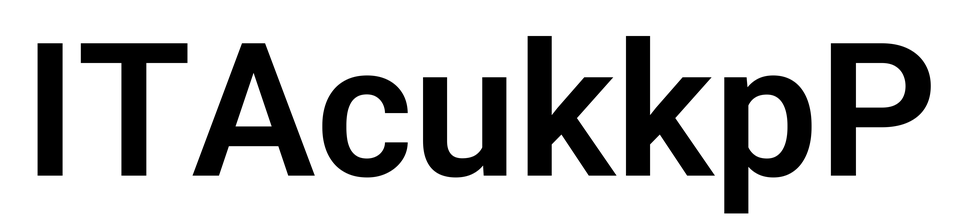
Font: Roboto_SemiBold